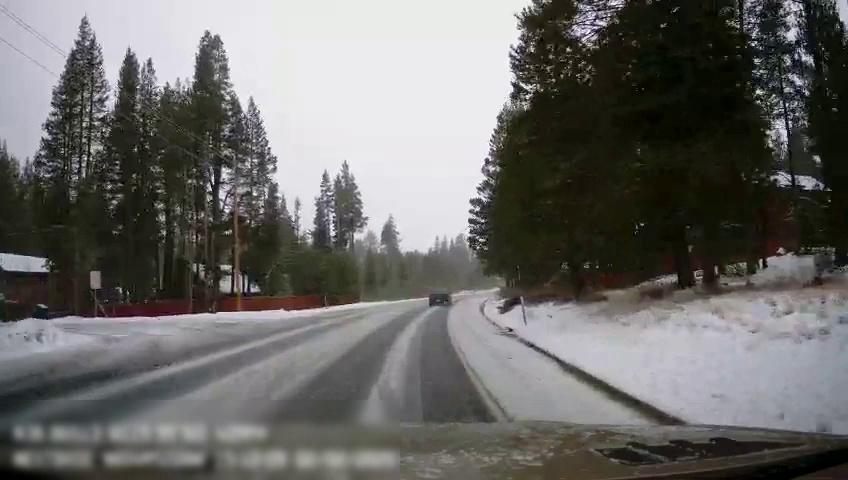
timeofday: Day
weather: Snowy
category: Drivable Space
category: Vehicles | Car